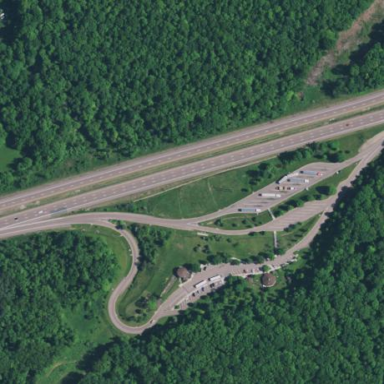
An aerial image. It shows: Rest area on the road.